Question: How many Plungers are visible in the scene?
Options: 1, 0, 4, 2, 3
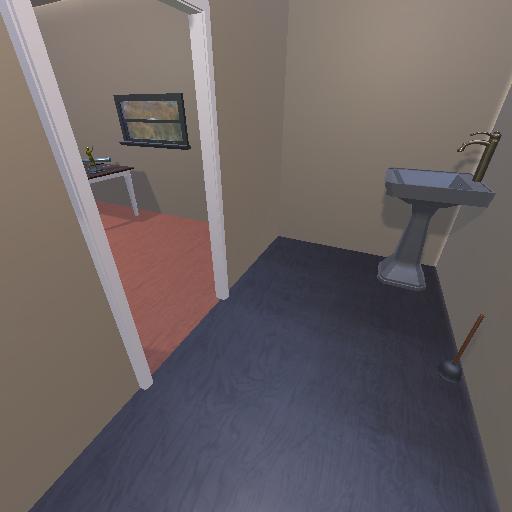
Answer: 1